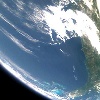
Label: water